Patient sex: M
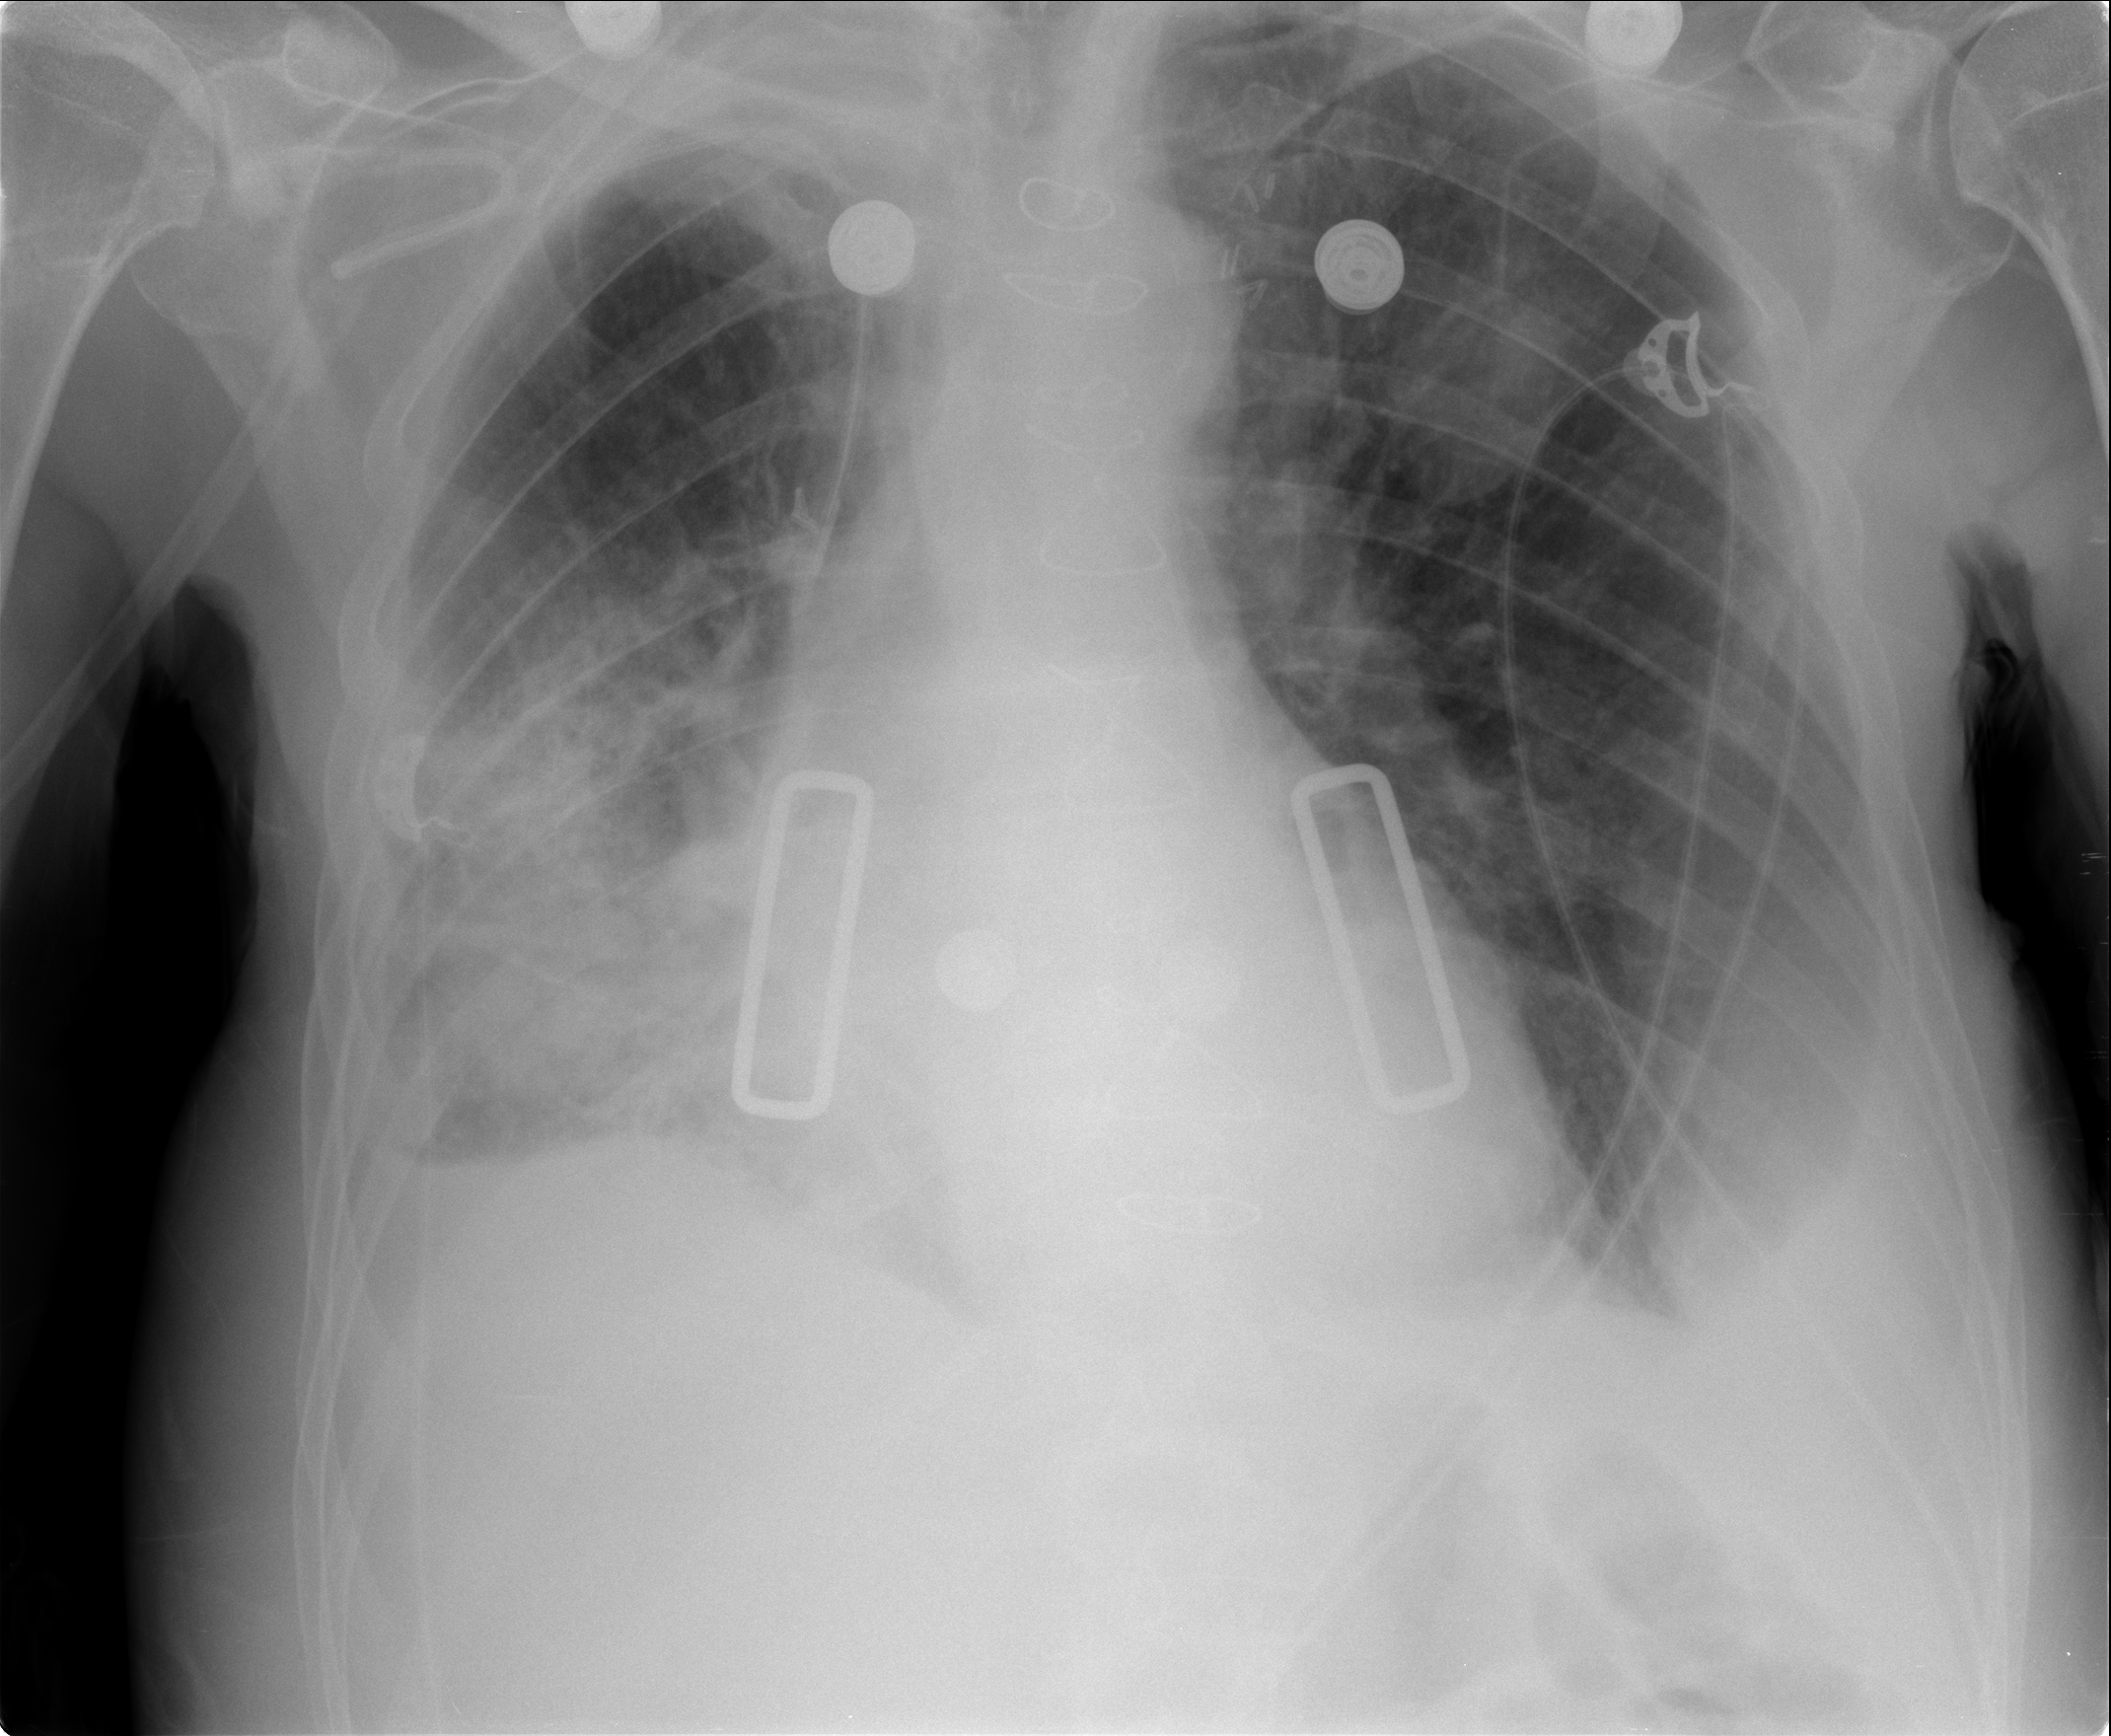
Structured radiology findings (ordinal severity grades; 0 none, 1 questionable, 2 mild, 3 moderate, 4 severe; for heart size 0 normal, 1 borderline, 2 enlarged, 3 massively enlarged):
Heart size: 0
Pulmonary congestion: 0
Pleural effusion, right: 2
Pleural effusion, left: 2
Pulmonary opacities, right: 3
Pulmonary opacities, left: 0
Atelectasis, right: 3
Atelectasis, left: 2